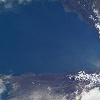
Label: water